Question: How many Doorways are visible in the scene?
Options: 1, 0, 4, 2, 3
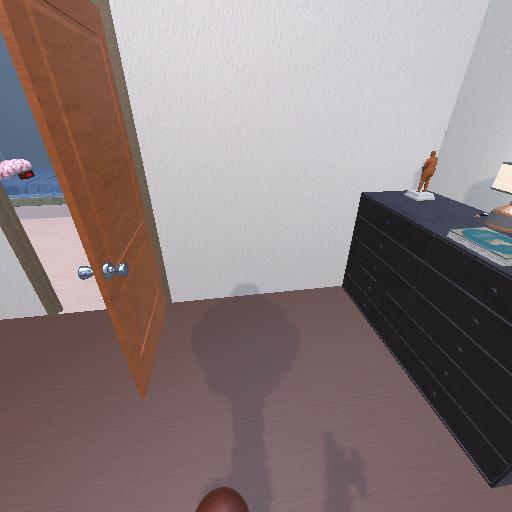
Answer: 1